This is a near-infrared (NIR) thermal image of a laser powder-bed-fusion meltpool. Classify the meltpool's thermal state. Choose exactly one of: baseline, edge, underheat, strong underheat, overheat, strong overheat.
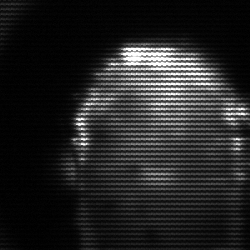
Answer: baseline